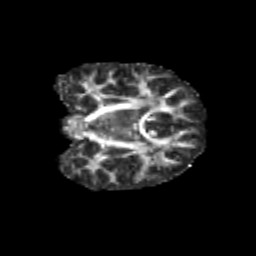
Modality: FA
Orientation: coronal
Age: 12
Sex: female
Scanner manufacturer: siemens
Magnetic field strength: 3 T
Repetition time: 3.8 s
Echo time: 0.07 s